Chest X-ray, PA view. Patient: 57 years old, sex F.
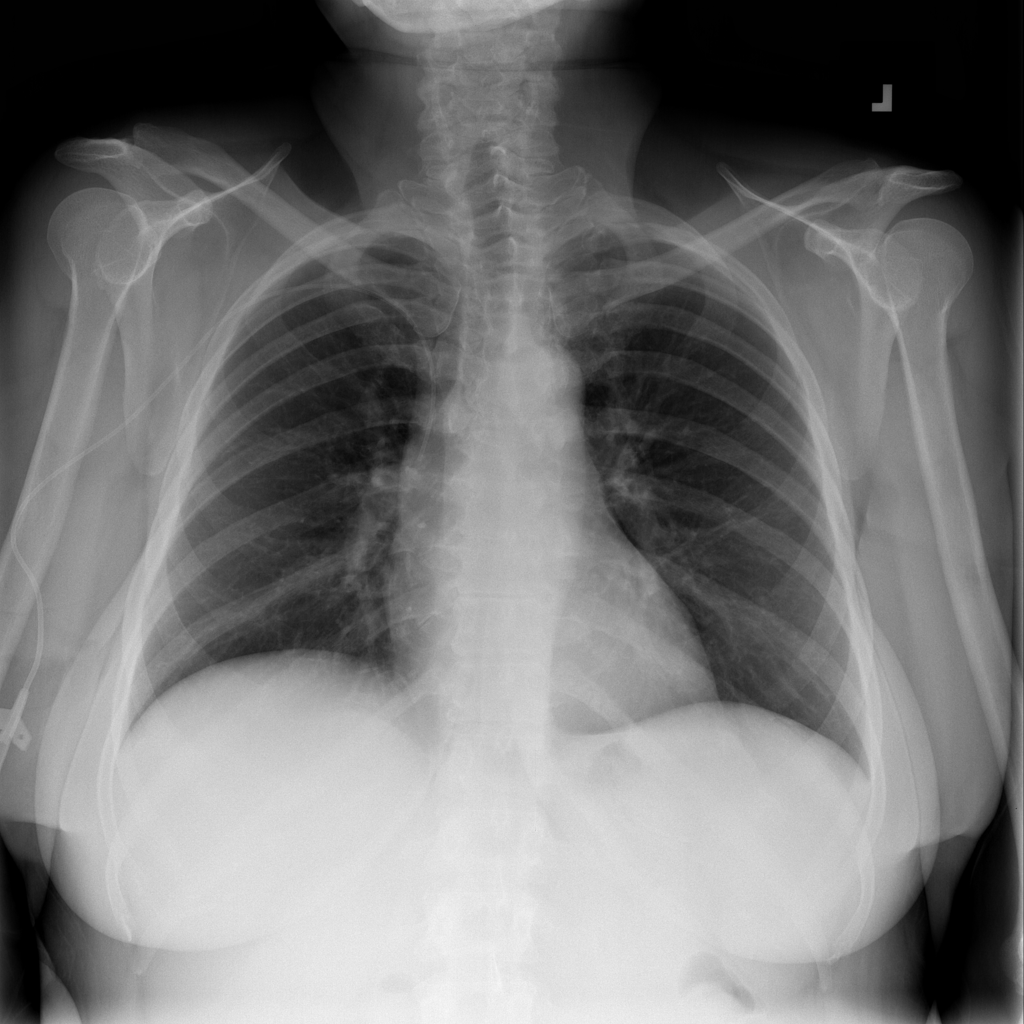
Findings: No Finding